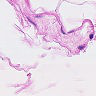
Metastatic tissue present: no